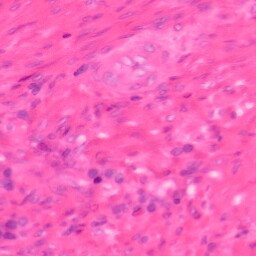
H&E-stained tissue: Colon